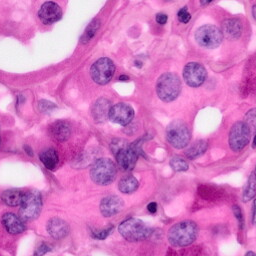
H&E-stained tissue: Pancreatic